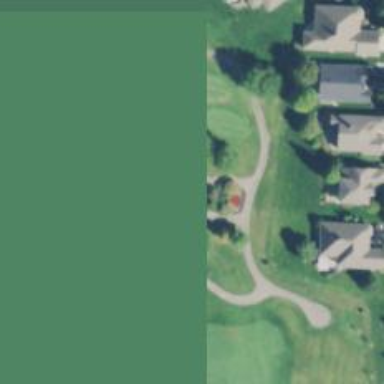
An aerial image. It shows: Path for both roads and golfers.